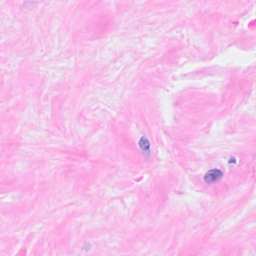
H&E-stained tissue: Breast